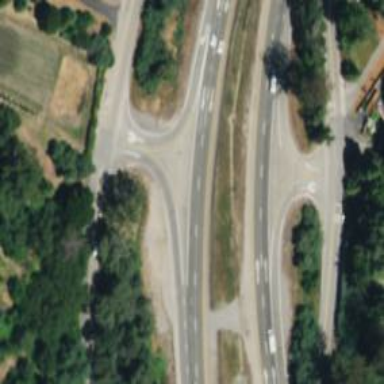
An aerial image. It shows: Asphalt trunk link road.